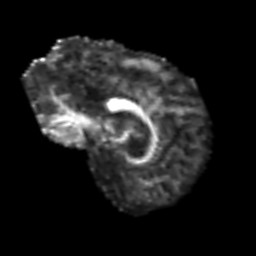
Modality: FA
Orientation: sagittal
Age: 64
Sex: male
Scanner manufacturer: siemens
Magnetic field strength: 3 T
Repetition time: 6.1 s
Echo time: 0.101 s